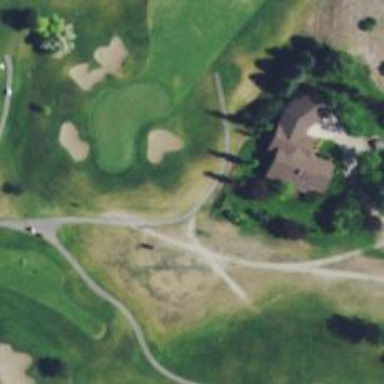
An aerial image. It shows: Service road used as golf cart path.